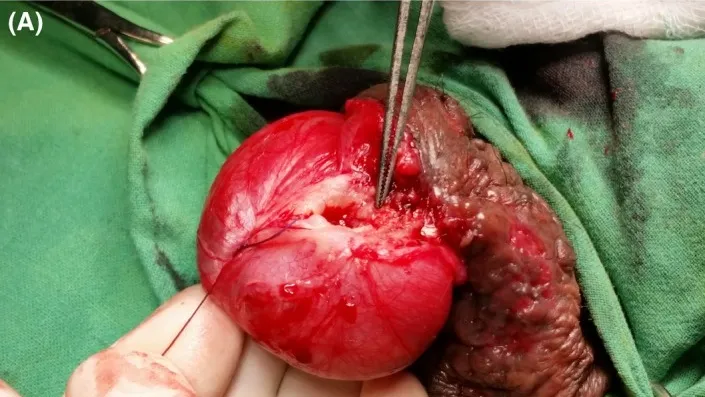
(A and B) Intraoperative findings: enlarged right epididymis which was irregular and thickened with mild enlargement of the right testis with an irregular surface lesion, favoring chronic epididymo-orchitis.
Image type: medical_photograph (other_medical_photograph)